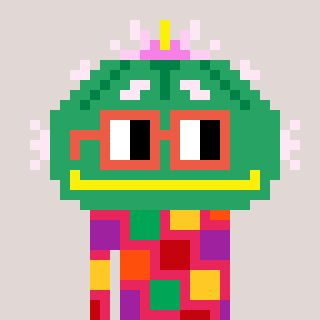
a pixel art character with square orange glasses, a peyote-shaped head and a redpinkish-colored body on a warm background